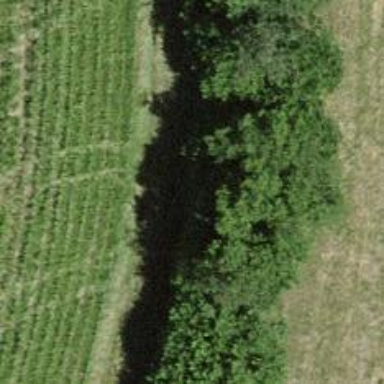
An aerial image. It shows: Hedge barrier.